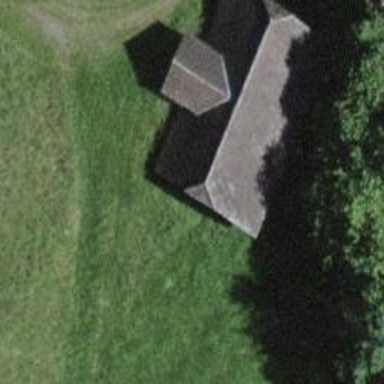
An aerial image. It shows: Barn.